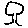
Label: tree